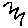
Label: zigzag